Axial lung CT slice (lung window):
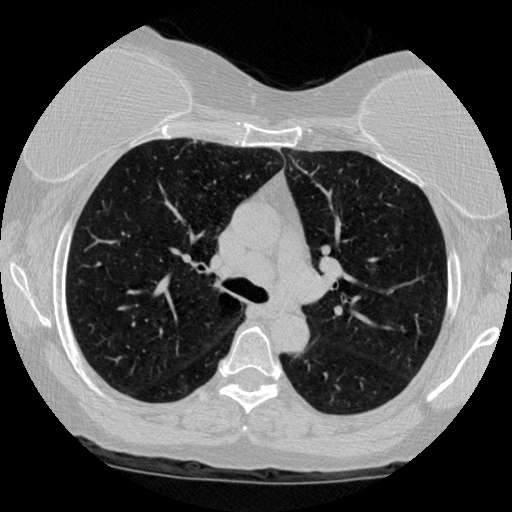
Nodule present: no